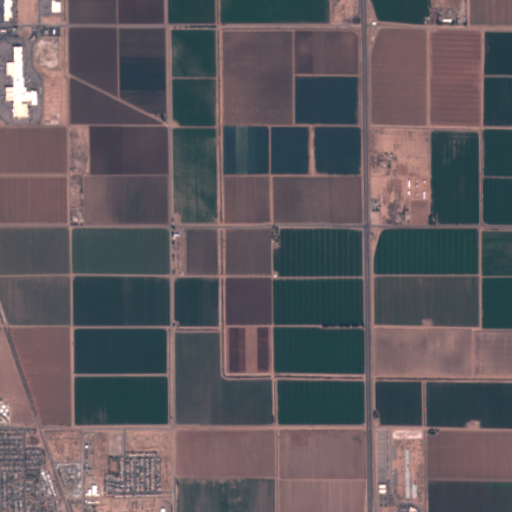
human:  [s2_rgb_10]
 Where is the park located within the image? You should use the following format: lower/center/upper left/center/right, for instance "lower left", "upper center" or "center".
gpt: The park is located in the lower left of the image.
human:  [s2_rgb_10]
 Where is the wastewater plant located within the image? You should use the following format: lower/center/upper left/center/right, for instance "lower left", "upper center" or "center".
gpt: The wastewater plant is located in the lower left of the image.
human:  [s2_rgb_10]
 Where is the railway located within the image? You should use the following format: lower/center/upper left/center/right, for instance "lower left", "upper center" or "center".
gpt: The railway is located in the left of the image.
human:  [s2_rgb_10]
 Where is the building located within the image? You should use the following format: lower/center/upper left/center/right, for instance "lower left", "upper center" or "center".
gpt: There is no building in the image.